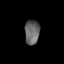
Tissue: lung
Cell type: Epithelial cells
Senescence score: 0.1852
Nuclear area (px): 359
Mean DAPI intensity: 100.075